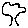
Label: tree